Question: The green dot in the picture is the starting point, and the blue dot is the end point. Each move can only go one square to the right or down. How many different simple paths are there?
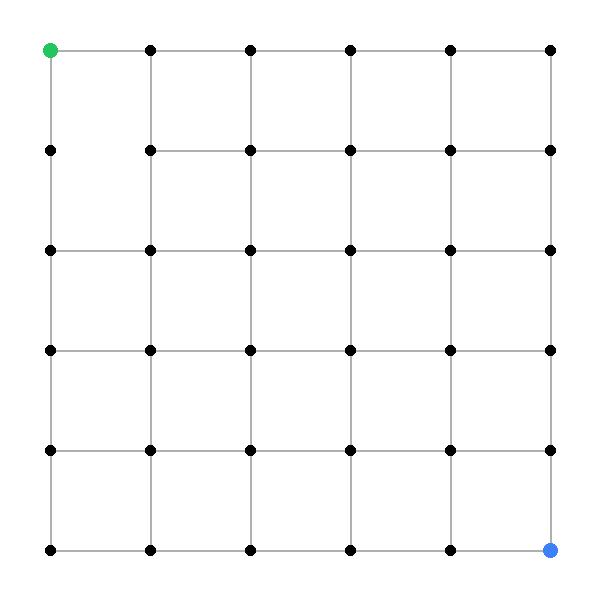
Answer: 182